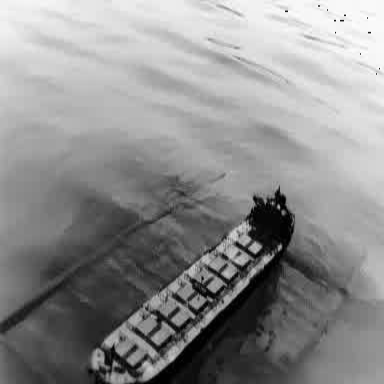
There is a liner in the infrared image.